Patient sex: M
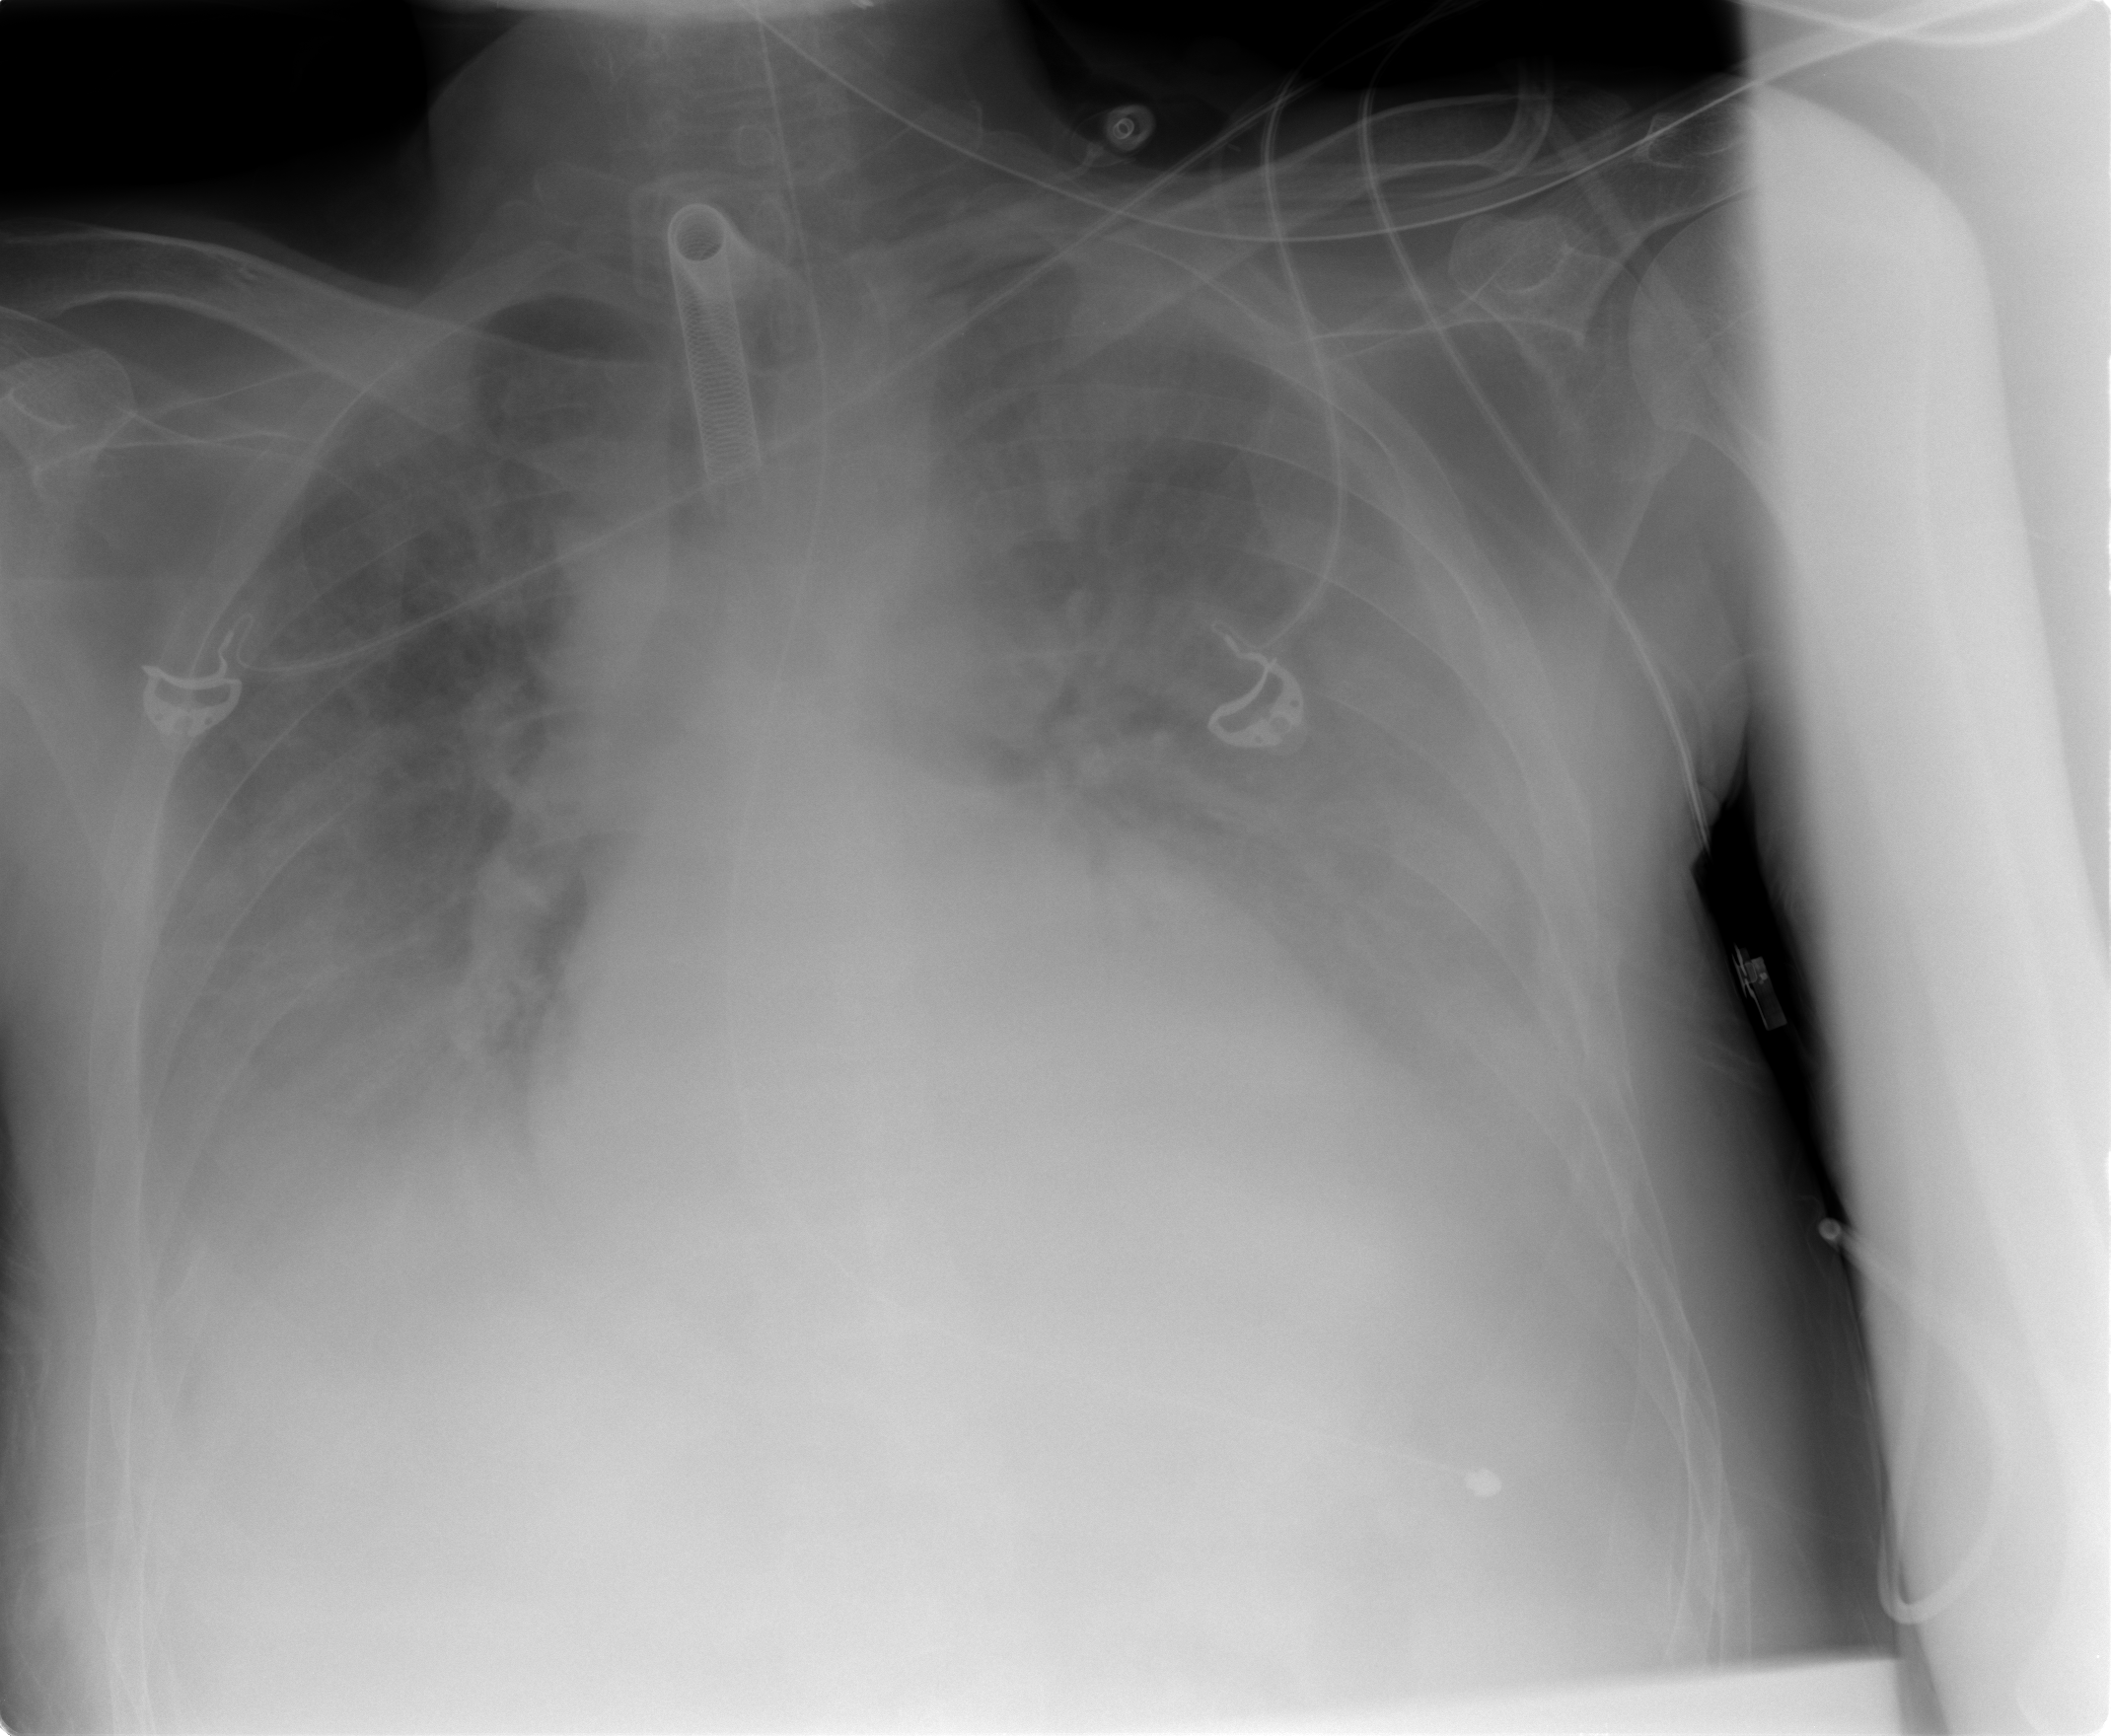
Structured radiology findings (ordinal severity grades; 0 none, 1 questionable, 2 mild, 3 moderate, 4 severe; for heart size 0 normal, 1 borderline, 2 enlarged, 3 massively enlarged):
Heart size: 2
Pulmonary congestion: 0
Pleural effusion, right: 3
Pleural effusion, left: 3
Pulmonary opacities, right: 1
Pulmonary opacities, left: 1
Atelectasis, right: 3
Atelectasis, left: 3